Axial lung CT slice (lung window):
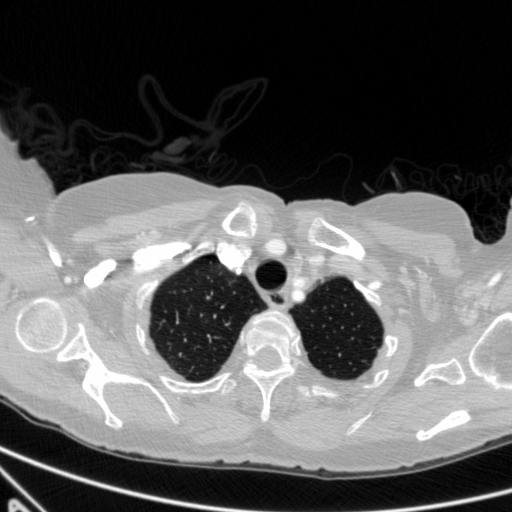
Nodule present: no